八年级 · 解析几何
在同一平面直角坐标系中, 函数 $y=-x+k$ 与 $y=\frac{k}{x}(k$ 为常数, 且 $k \neq 0)$ 的图象大致是 $($ )
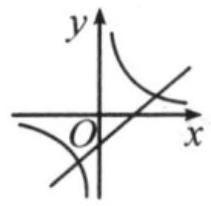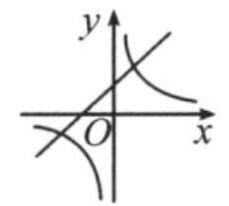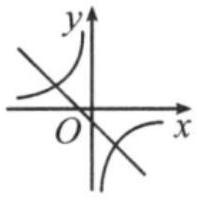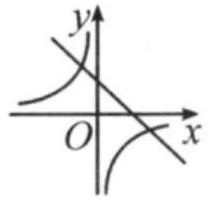
A.

B.

C.

D.

答案: C
解析: $\because$ 函数 $y=-x+k$ 与 $y=\frac{k}{x}(k$ 为常数, 且 $k \neq 0)$,

$\therefore$ 当 $k>0$ 时, $y=-x+k$ 经过第一、二、四象限, $y=\frac{k}{x}$ 经过第一、三象限, 故选项 $A 、 B$ 错误,

当 $k<0$ 时, $y=-x+k$ 经过第二、三、四象限, $y=\frac{k}{x}$ 经过第二、四象限, 故选项 $C$ 正确, 选项 $D$ 错误，

故选 $C$.